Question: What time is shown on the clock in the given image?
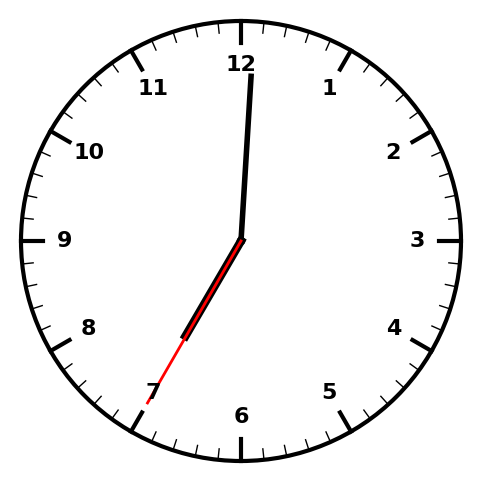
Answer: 07:00:35